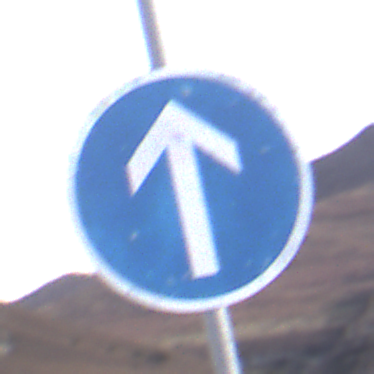
Verkehrszeichen: VorgeschriebeneFahrtrichtungGeradeaus
Umgebung: Outdoor, Nature
Tageszeit: Dusk
Wetter: Clear
Licht: Natural
Jahreszeit: NotSpecified
Kontrast: LowContrast